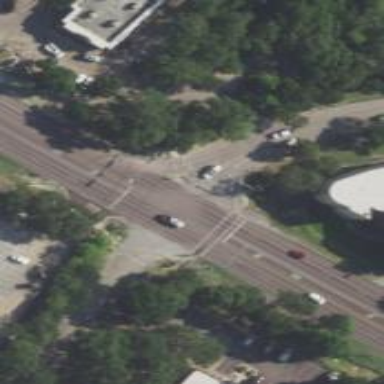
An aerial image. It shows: Crossing on cycleway.